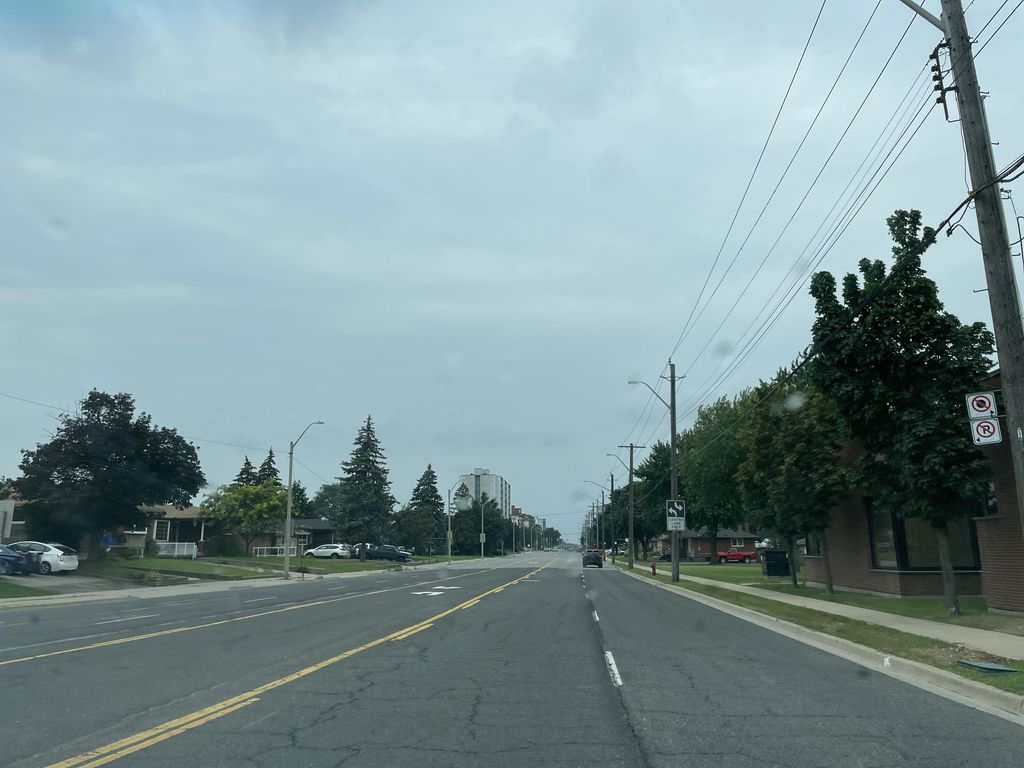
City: hamilton